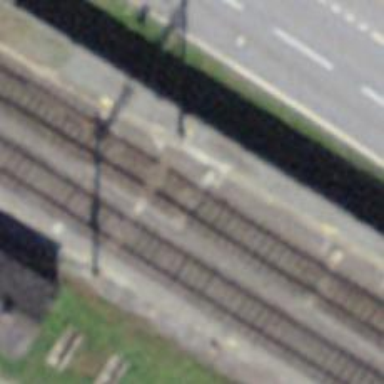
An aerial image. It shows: Railway switch.